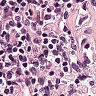
Metastatic tissue present: no